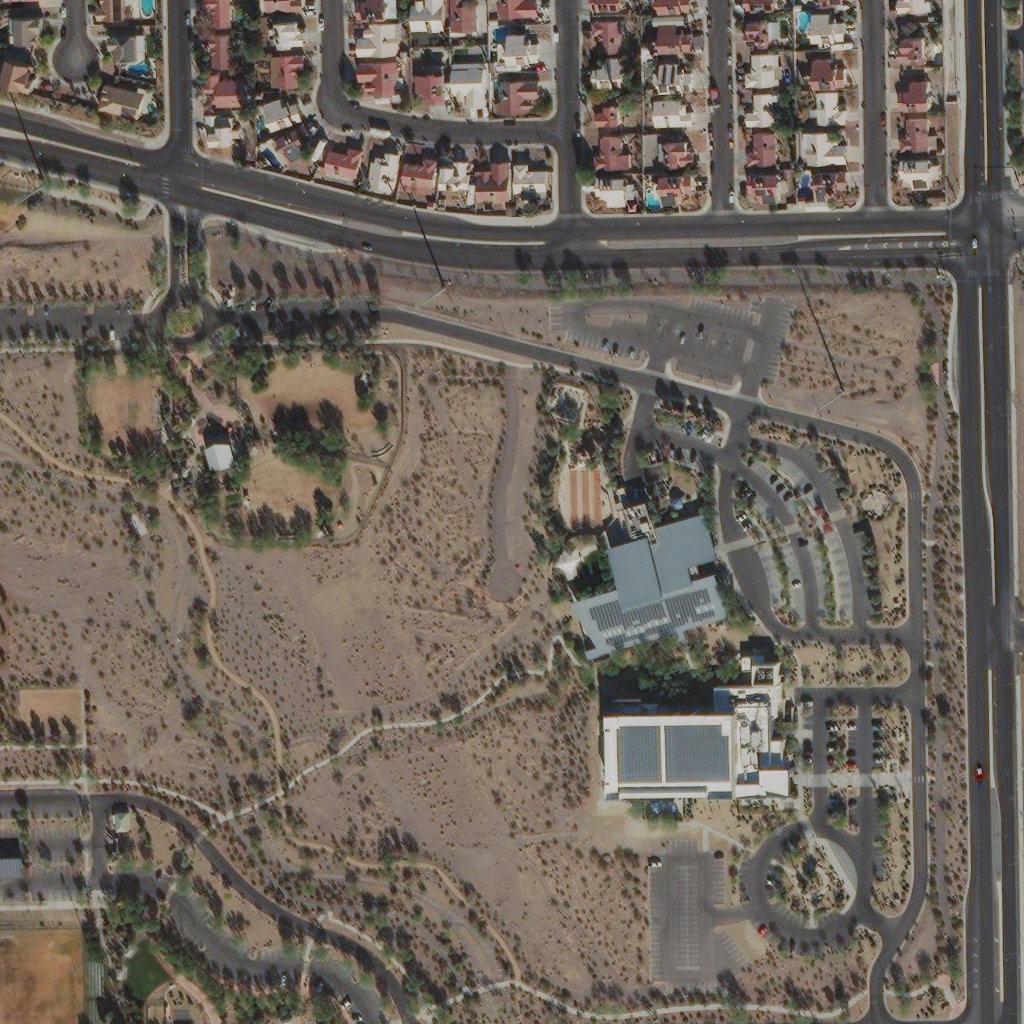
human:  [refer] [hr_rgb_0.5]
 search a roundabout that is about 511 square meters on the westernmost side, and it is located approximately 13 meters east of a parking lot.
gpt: <box>[[15, 28, 20, 33, 0]]</box>

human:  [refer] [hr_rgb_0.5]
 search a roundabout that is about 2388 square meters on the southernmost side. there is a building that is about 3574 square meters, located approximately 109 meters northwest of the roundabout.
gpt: <box>[[71, 78, 86, 93, 0]]</box>

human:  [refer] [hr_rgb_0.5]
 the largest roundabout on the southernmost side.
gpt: <box>[[71, 78, 86, 93, 0]]</box>